Question: How to force in twitter bootstrap show text inline with 'overflow'? For example in <URL> 'overflow' is working except the inline words. In my code nothing works.

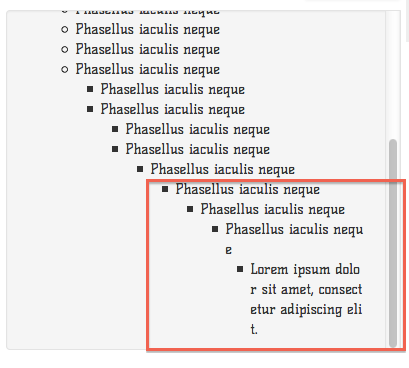
Answer: Use 'white-space' and set it to 'nowrap' which will make text go into one line until a break is reached.
'''
li {white-space:nowrap;}
'''
<URL>